Field crop: maize
Growth stage: 2
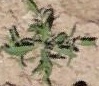
Species: atriplex